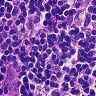
Metastatic tissue present: no